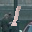
Label: 1